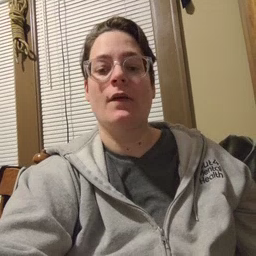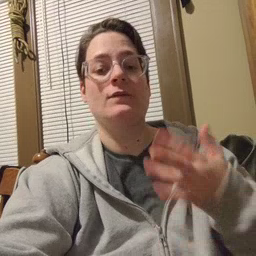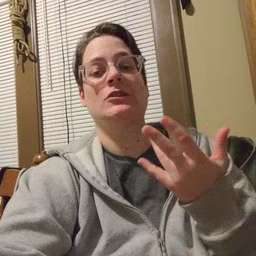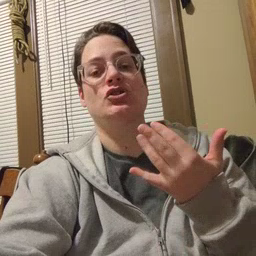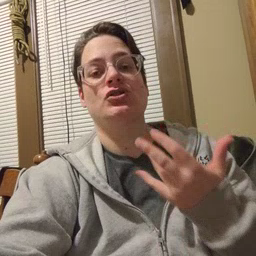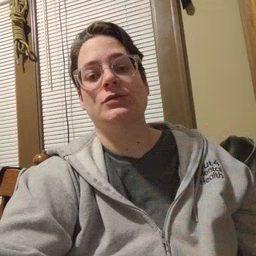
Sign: finger